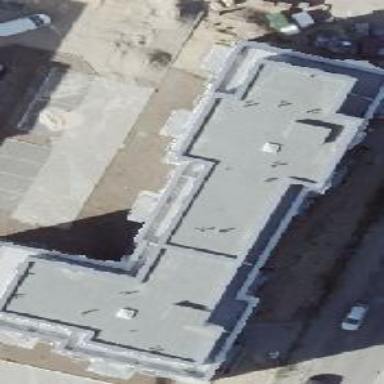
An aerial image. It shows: Part of building.